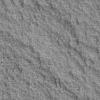
Atmospheric dust classification: not_dusty